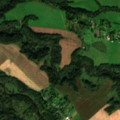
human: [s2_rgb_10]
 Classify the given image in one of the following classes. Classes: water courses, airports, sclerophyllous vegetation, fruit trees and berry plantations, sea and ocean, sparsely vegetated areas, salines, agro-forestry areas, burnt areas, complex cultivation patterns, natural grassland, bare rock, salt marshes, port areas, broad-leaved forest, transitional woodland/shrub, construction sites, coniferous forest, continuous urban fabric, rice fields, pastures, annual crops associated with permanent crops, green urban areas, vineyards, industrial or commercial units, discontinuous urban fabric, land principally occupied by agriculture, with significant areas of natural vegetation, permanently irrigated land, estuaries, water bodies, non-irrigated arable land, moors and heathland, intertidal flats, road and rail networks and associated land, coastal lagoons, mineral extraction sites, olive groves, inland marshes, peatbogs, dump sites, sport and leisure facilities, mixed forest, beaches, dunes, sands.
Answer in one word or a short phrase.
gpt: non-irrigated arable land, complex cultivation patterns, land principally occupied by agriculture, with significant areas of natural vegetation, broad-leaved forest